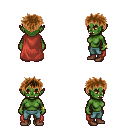
a pixel art fantasy rpg character, female body template, orc, green skin, maroon cape, teal pants, brown bedhead hairstyle, bracelets, brown shoes, four views (front, back, left, right), 2x2 character sprite sheet, small pixel art, hard edges, no anti-aliasing